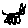
Label: cat